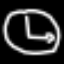
Label: clock